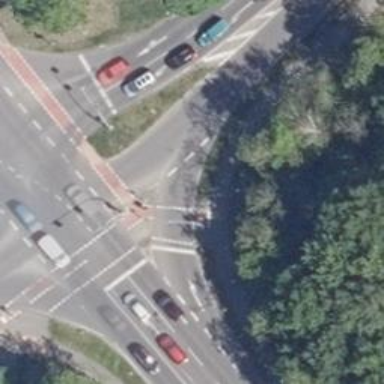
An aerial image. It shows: Asphalt path with both cycleway and footway also surfaced with asphalt.